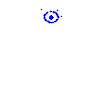
Particle: pion